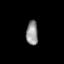
Tissue: prostate
Cell type: T cells
Senescence score: 0.2988
Nuclear area (px): 278
Mean DAPI intensity: 148.068